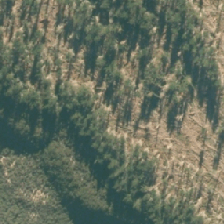
Land cover: harvested_forest